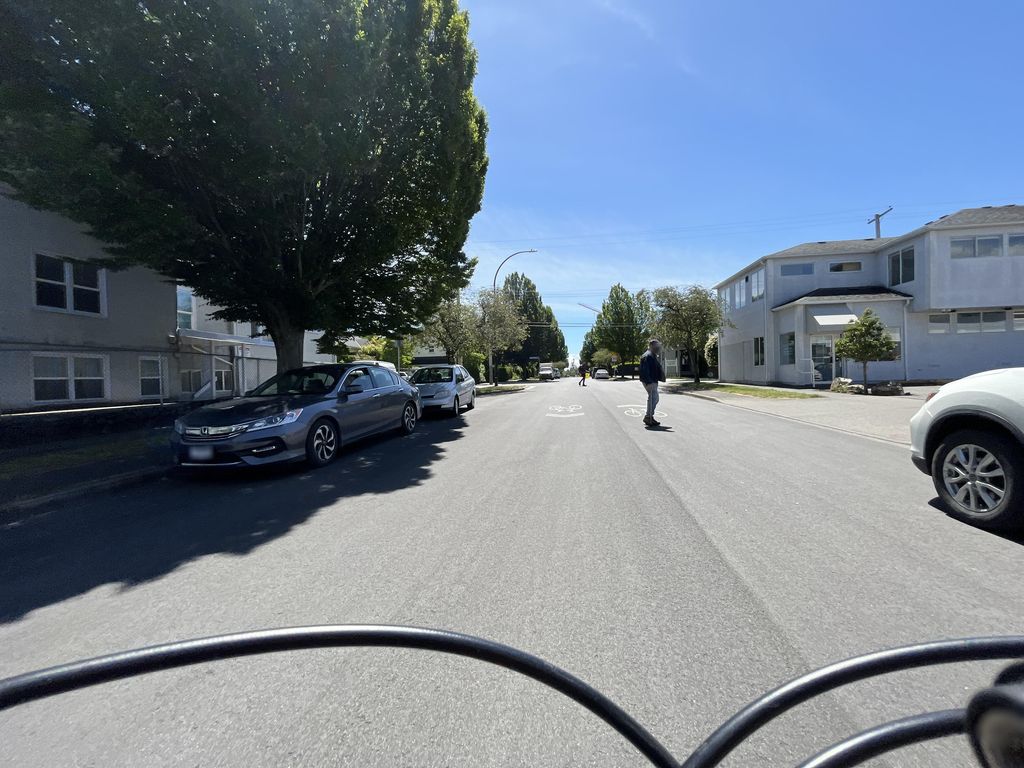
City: victoria